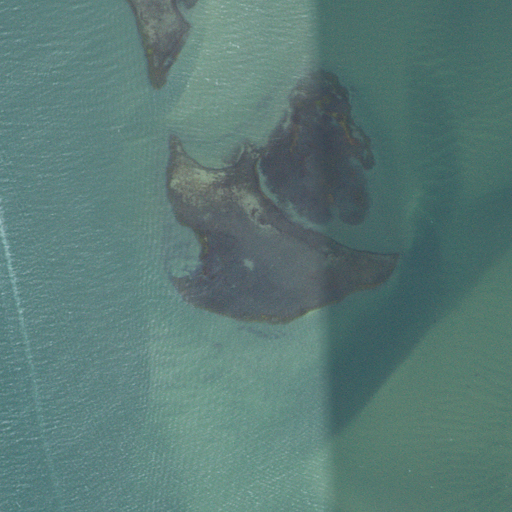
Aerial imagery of island in North Carolina named Whitehurst Island containing open water and herbaceous wetlands